Interaction volume radius: 5 \u00c5
Interaction volume height: 25 \u00c5
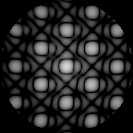
Disorder parameter: 0.006641